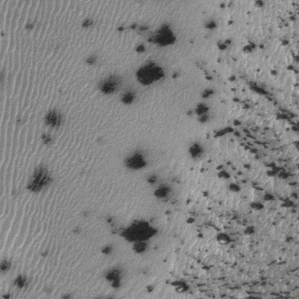
Label: frost